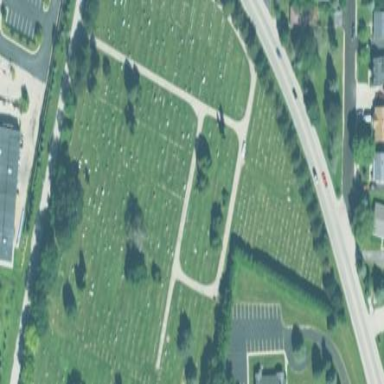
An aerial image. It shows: Cemetery.